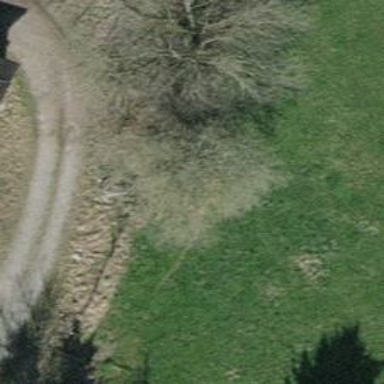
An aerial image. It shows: Urban tree adds touch of nature to the surroundings.